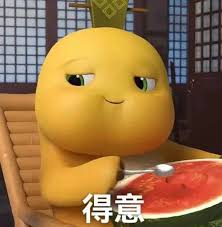
Label: nailong